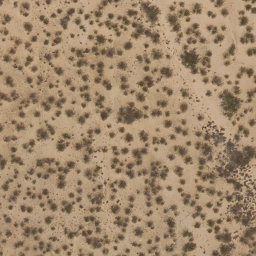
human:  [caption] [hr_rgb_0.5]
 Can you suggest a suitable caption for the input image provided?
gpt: There are some grey plants scattered on the ground .

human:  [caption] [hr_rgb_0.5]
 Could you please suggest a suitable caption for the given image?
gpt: Lots of plants scattered on the ground. .

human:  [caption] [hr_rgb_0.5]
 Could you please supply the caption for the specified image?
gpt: This is a chaparral .

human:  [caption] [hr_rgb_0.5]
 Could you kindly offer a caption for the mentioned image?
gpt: Lots of plants scattered in the loess ground. .

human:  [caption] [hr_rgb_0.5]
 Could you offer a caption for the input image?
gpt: Some grey plants are scattered in the loess ground .